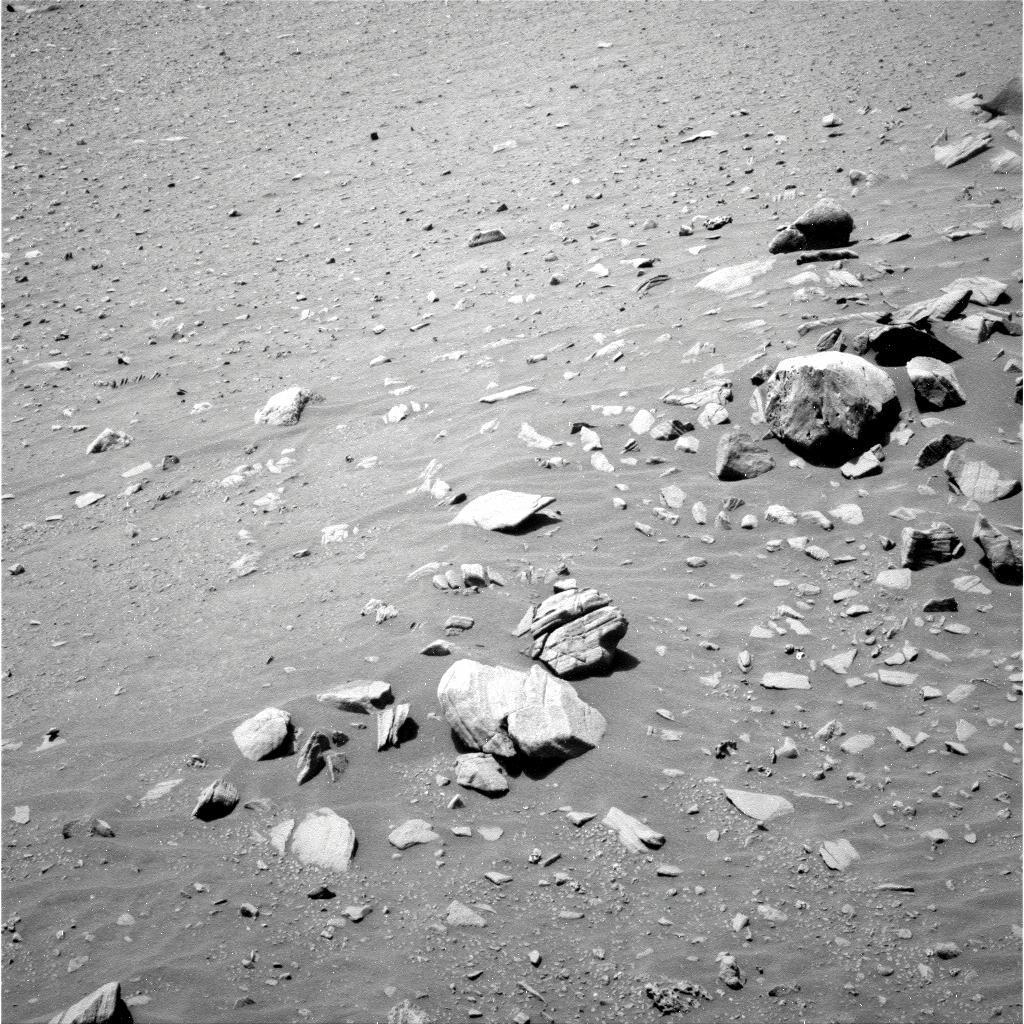
Terrain classes present: Bedrock, Gravel / Sand / Soil, Rock, Shadow